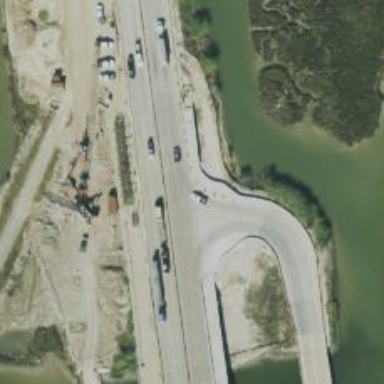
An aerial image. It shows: Viaduct bridge for trunk link highway.